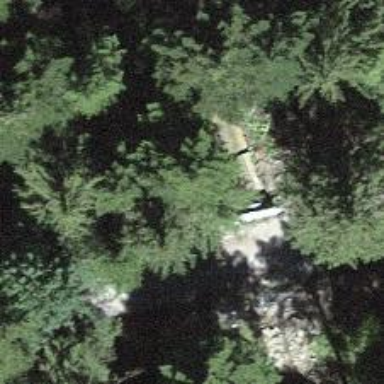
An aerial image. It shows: Culvert tunnel.